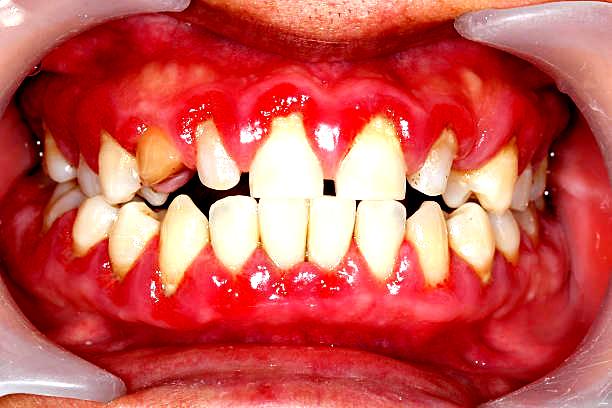
Condition: Gingivitis